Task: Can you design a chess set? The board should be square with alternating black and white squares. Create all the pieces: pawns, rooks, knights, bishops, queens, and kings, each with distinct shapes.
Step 5165:
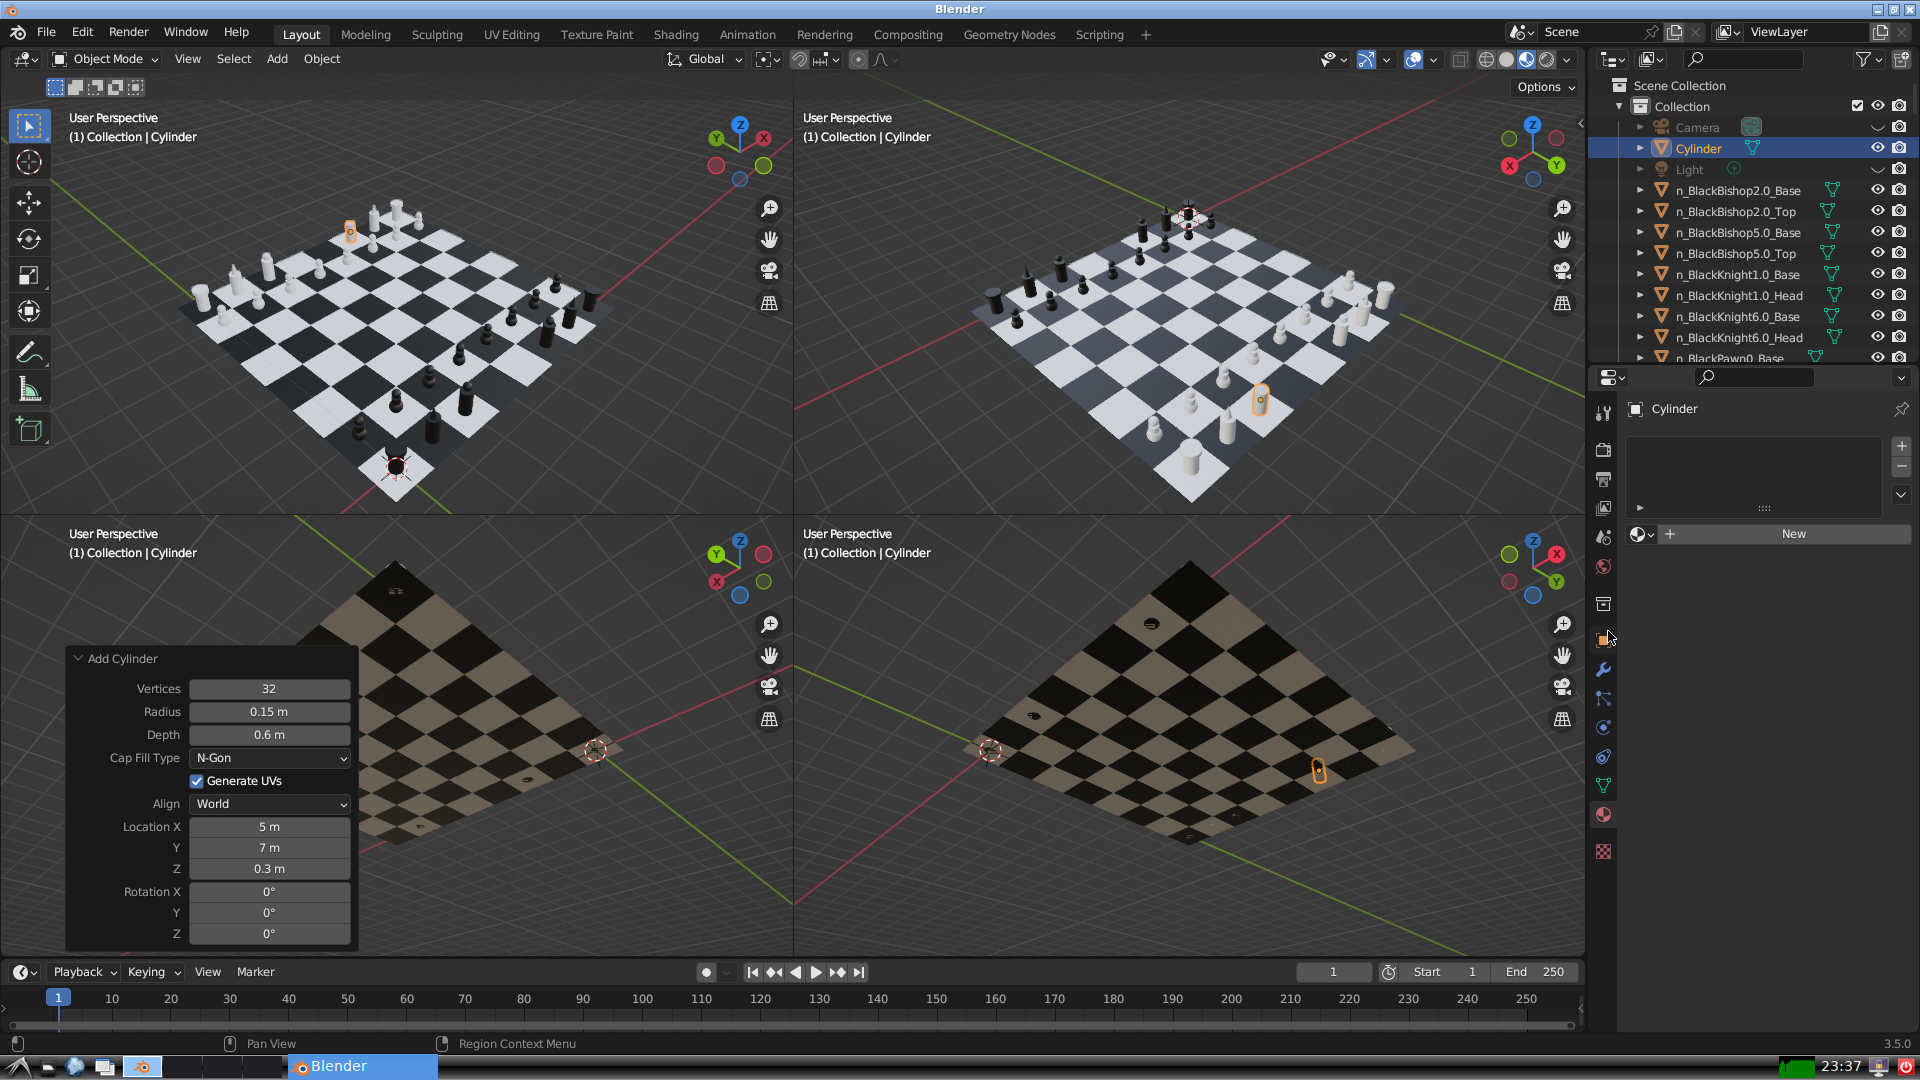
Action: click: no